Question: How many ricochets will a ball launched from (1.0, 1.0) at 75° need to hit the target at (9.0, 9.0)? The ball reflects perfectly off the arena walls and mirror-obstacles.
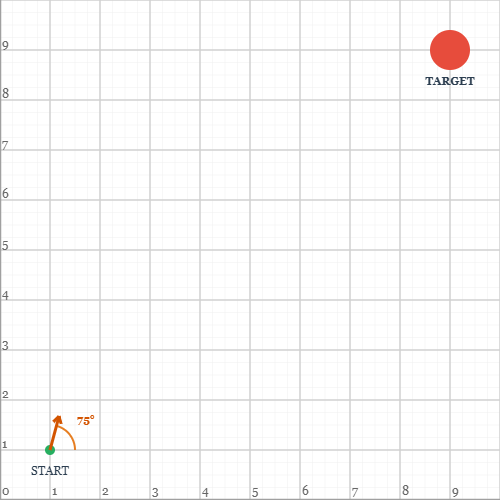
Answer: 3